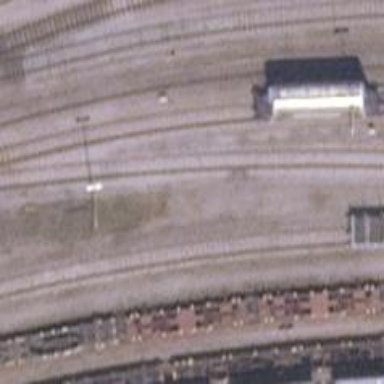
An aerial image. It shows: Railway siding for service.